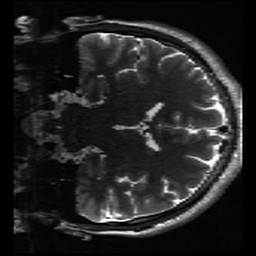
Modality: inplaneT2
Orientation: coronal